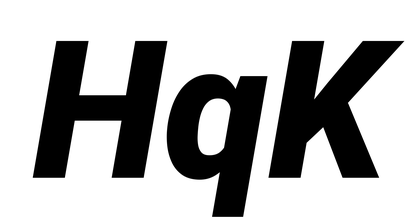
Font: Roboto-Italic_Black_Italic